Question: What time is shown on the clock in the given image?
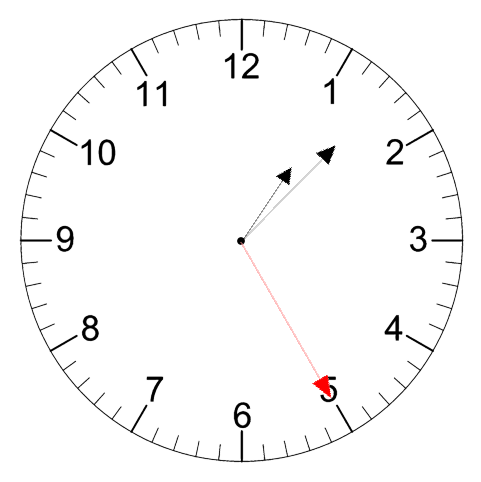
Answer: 01:07:25